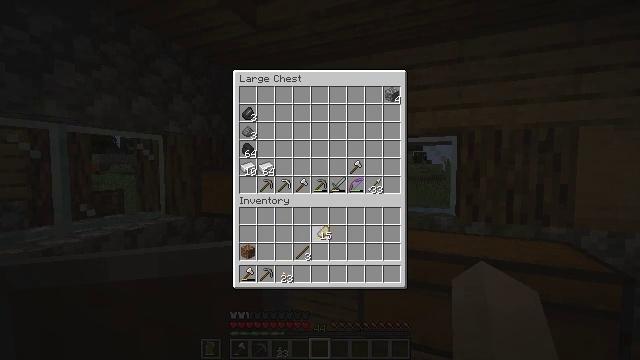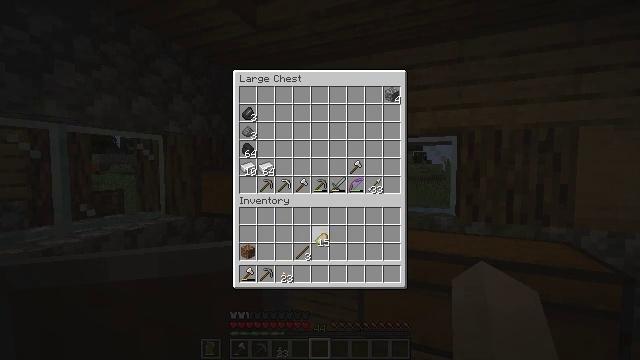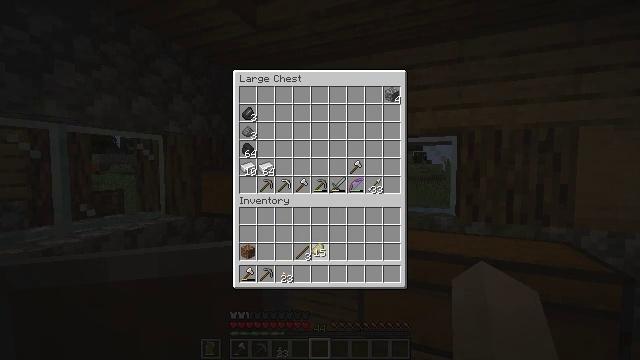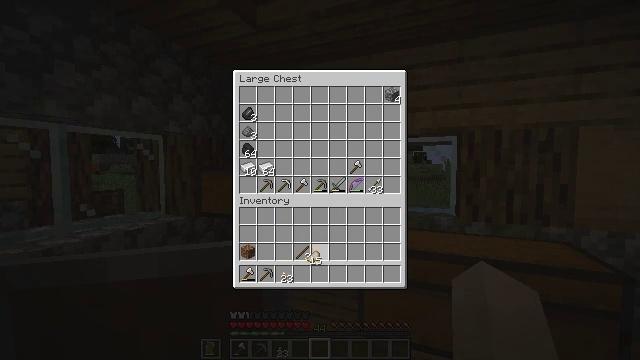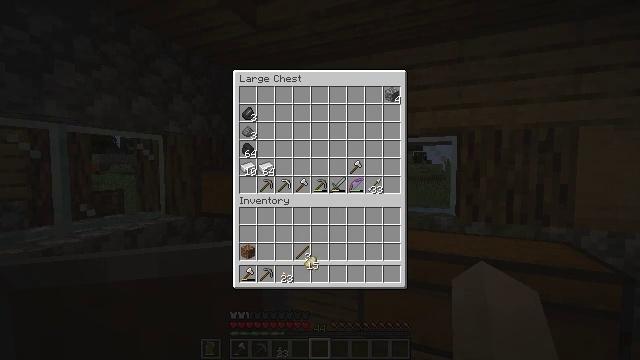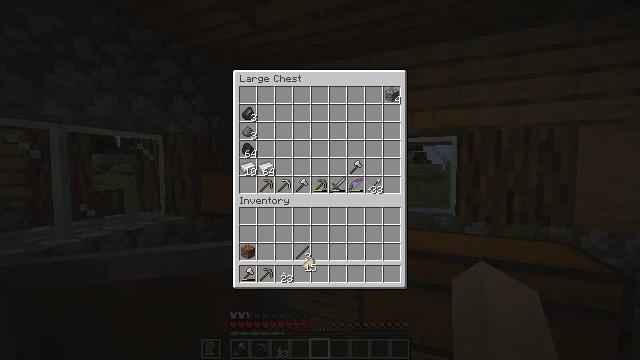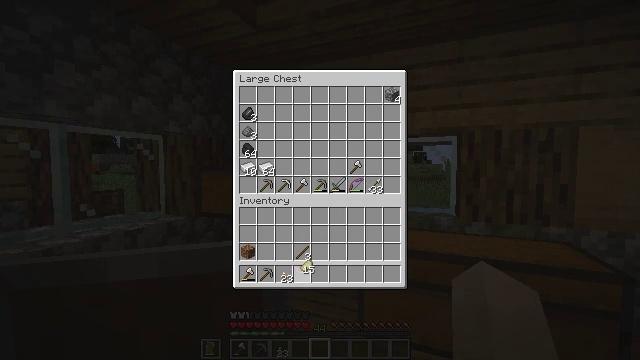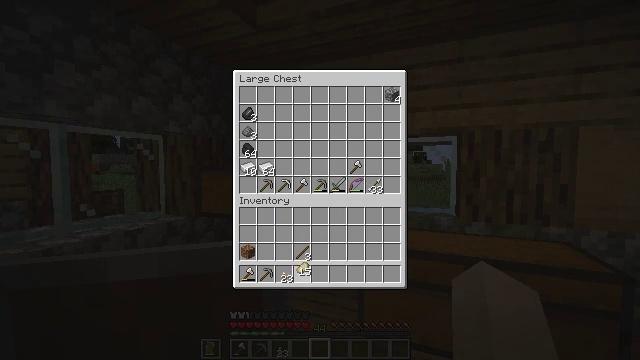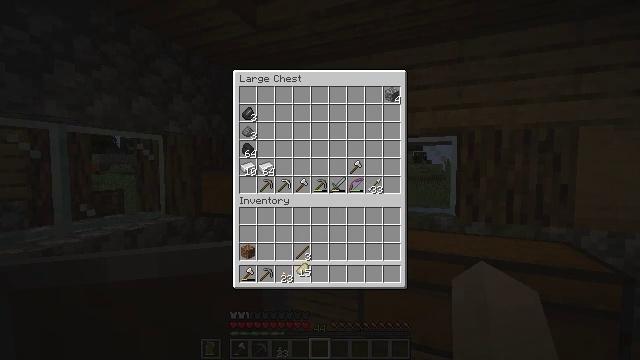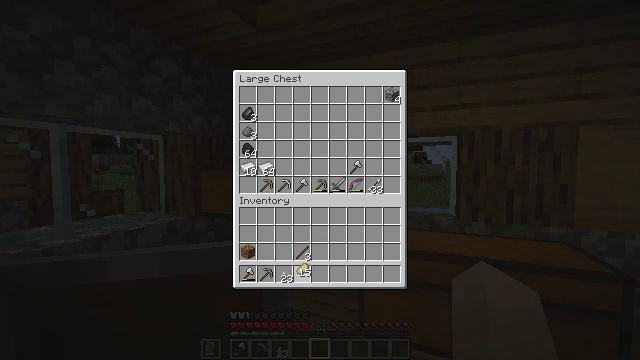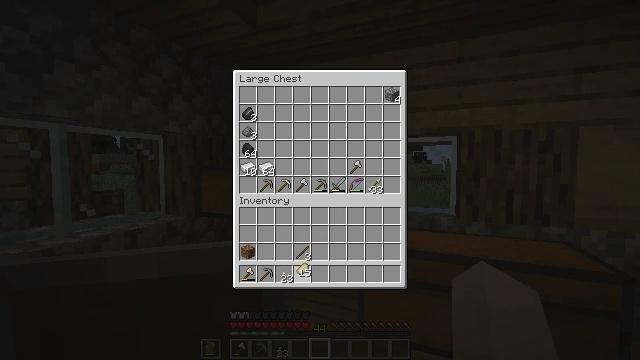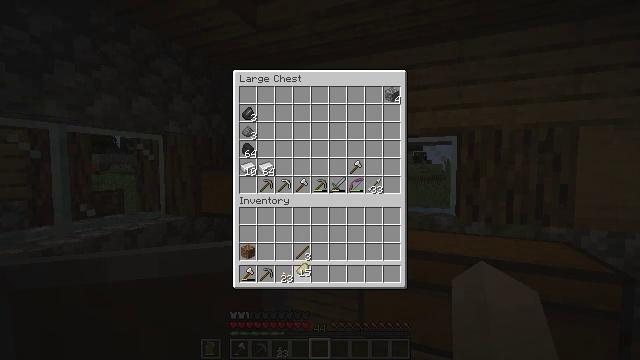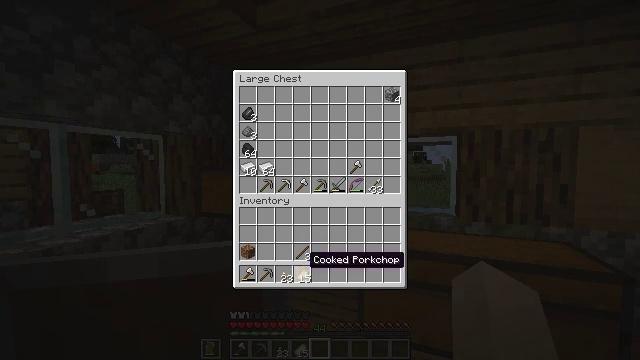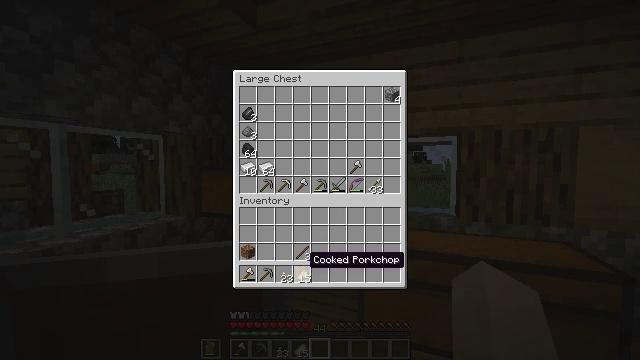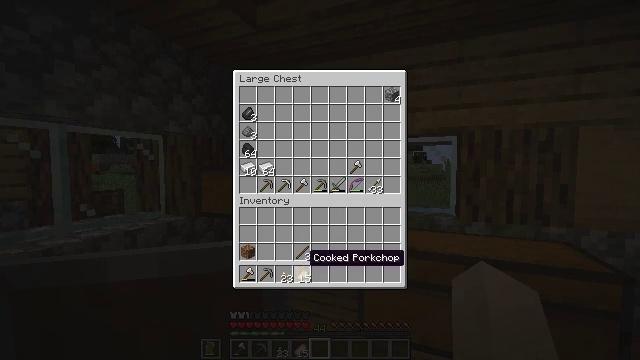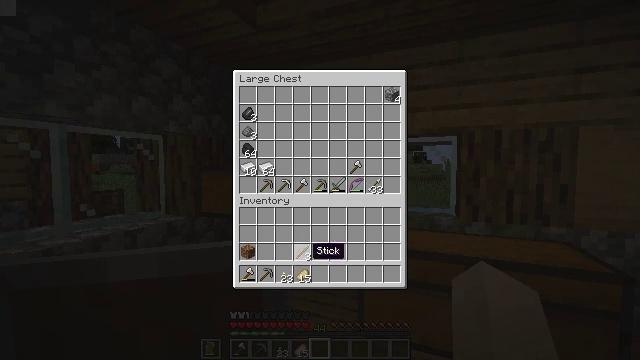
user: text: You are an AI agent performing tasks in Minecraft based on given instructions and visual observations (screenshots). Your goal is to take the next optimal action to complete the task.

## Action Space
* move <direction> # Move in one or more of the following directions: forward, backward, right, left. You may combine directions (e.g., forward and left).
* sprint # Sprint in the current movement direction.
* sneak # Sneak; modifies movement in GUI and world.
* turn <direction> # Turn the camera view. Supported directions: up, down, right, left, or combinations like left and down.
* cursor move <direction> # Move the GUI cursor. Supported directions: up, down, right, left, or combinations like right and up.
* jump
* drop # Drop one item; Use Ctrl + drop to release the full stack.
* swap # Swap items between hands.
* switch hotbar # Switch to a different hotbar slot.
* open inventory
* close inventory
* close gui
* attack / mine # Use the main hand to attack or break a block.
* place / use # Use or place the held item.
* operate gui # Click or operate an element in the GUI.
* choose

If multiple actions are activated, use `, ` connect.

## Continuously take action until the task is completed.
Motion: motion action
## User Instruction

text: Mine the spawner block.
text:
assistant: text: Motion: cursor move down
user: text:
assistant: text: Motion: cursor move down
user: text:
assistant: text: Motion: cursor move down
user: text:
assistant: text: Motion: no_op
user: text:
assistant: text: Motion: no_op
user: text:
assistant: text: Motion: no_op
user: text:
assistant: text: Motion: no_op
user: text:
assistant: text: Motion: no_op
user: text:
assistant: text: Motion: operate gui
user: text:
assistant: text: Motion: operate gui
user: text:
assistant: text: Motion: operate gui
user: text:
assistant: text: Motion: no_op
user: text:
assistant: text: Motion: no_op
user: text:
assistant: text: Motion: no_op
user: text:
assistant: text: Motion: cursor move up
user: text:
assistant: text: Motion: cursor move right and up
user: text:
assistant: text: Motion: cursor move right and up
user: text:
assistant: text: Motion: cursor move right and up
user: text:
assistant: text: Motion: no_op
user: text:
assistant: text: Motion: cursor move up
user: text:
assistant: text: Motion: no_op
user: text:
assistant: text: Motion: no_op
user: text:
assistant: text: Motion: no_op
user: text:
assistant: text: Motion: operate gui
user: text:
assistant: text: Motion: operate gui
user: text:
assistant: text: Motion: operate gui
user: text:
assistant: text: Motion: operate gui
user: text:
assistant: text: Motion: no_op
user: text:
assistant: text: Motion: no_op
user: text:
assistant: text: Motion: no_op